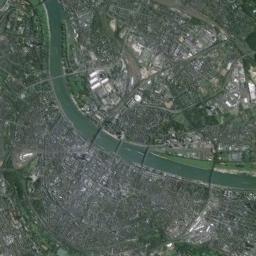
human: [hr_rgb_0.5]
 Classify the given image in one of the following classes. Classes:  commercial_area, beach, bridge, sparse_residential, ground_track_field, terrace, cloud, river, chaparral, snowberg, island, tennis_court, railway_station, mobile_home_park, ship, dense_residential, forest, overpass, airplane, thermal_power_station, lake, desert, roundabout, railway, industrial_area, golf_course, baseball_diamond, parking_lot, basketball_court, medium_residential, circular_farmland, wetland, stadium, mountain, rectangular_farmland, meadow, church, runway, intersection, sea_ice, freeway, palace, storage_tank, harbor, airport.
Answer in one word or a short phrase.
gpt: river